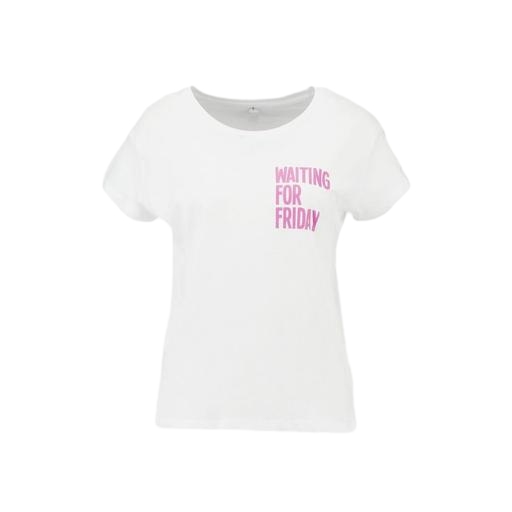
friday t-shirt, only white slogan t-shirt, white woman's tee, white background